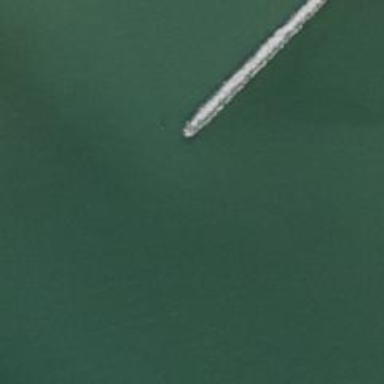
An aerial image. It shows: Breakwater structure.